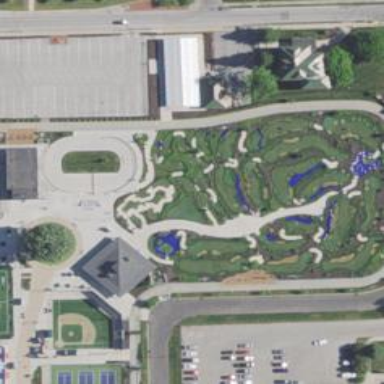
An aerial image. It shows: Miniature golf course.